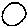
Label: circle